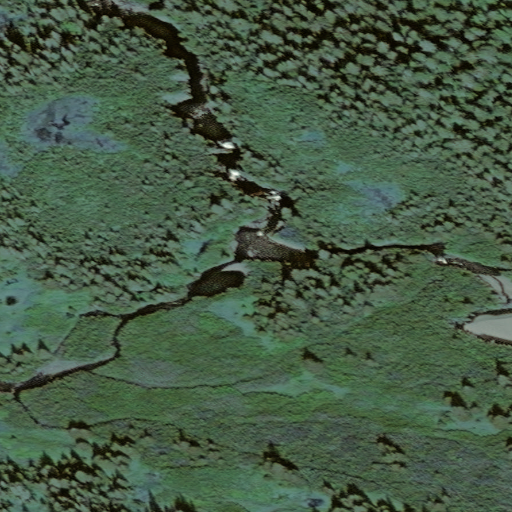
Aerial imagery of valley in Alaska named Vesuvius Valley containing only unknown